Field crop: tomato
Growth stage: 1
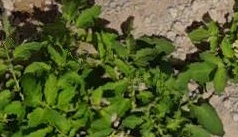
Species: tomato